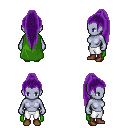
a pixel art fantasy rpg character, female body template, dark elf, purple skin, green cape, white pants, purple extra-long topknot hairstyle, brown shoes, four views (front, back, left, right), 2x2 character sprite sheet, small pixel art, hard edges, no anti-aliasing